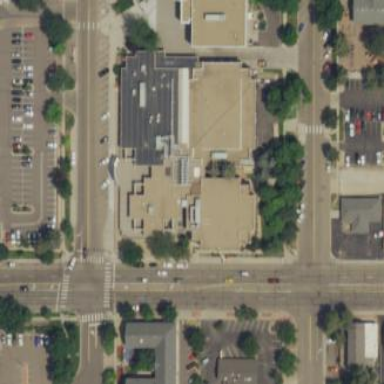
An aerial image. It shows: Public building.